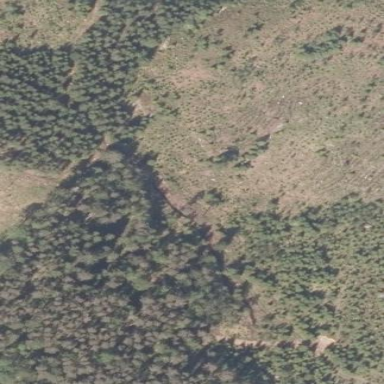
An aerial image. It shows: Patch of scrub vegetation.